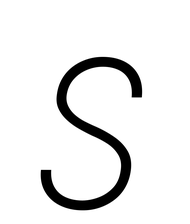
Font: Roboto-Italic_Condensed_ExtraLight_Italic